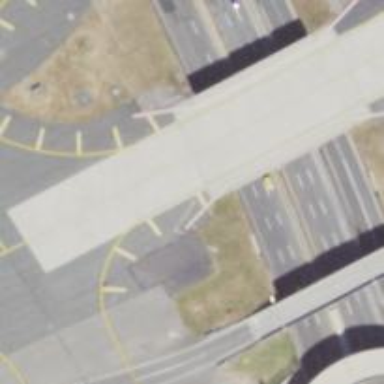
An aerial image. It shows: Bridge over taxiway at the airport.